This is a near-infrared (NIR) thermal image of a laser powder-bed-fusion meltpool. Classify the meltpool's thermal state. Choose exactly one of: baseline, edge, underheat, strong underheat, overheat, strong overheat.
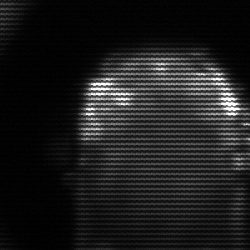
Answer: baseline